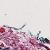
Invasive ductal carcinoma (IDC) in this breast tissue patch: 0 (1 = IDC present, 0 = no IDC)